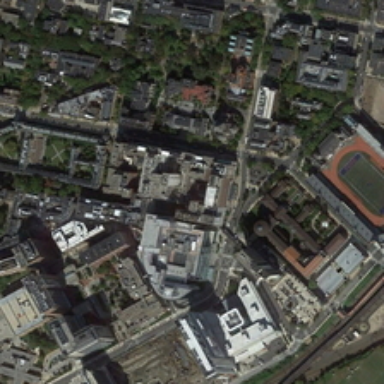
The under the huge buildings has a ground track field .